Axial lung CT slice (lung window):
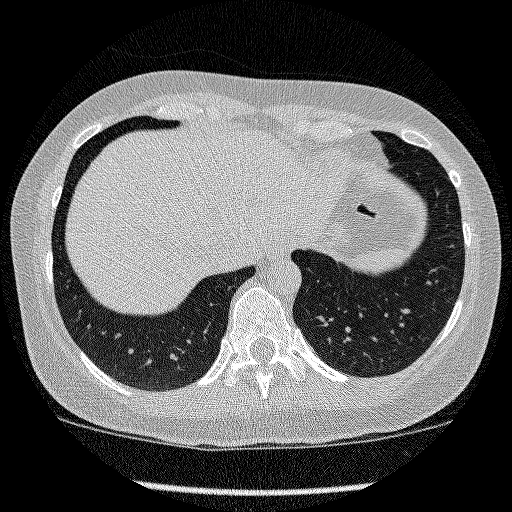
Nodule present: no